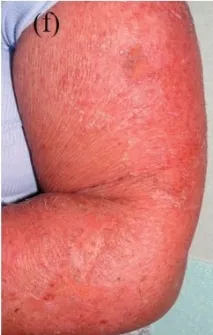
Development of the rash and timeline. Left forearm. Over the next days.
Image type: medical_photograph (skin_photograph)